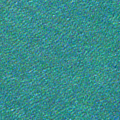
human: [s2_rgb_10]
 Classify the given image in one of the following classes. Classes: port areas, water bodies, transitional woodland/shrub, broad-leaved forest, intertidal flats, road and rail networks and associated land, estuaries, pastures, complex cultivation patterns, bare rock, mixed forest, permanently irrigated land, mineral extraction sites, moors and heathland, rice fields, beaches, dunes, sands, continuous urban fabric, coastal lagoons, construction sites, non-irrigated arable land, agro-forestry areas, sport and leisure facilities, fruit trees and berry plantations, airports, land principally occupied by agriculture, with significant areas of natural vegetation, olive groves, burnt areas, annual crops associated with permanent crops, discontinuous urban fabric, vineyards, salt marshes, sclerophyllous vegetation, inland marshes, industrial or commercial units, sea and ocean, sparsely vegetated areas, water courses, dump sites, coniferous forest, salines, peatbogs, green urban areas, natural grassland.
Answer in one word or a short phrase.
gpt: sea and ocean